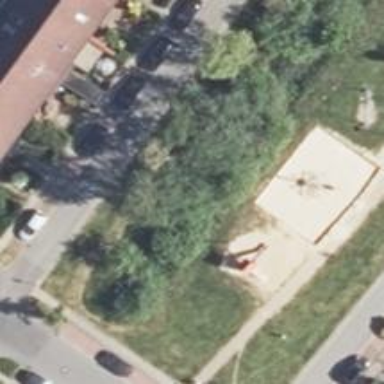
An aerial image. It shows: Playground area for leisure activities on the land.